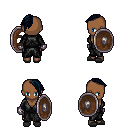
a pixel art fantasy rpg character, female body template, human, dark skin, gray robe, gold greaves, raven long mohawk hairstyle, metal gloves, gray slippers, shield, four views (front, back, left, right), 2x2 character sprite sheet, small pixel art, hard edges, no anti-aliasing